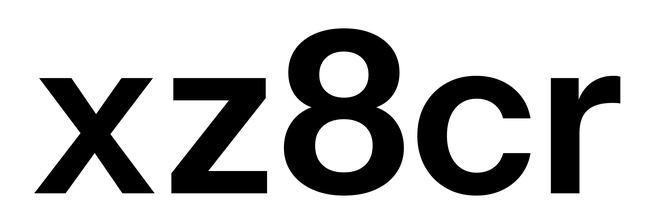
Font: InstrumentSans_SemiBold